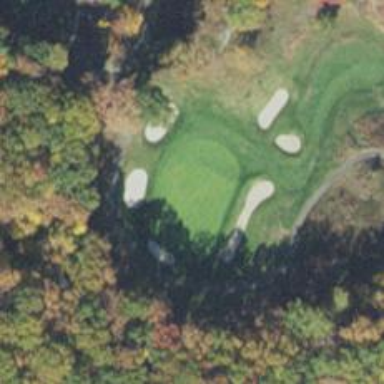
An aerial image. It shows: Golf hole.